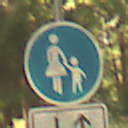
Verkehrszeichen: Gehweg
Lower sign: RichtungsangabeDurchPfeile8
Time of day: Midday
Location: Outdoor (Nature)
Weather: PartlyCloudy
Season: NotSpecified
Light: Natural